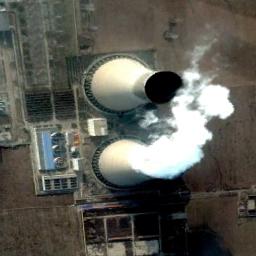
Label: thermal_power_station